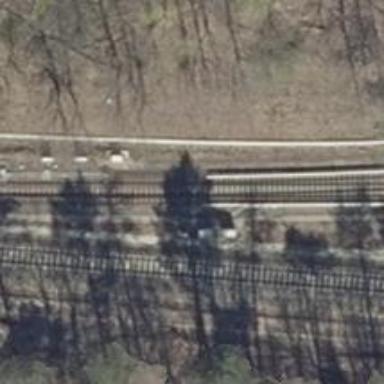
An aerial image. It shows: Railway switch.